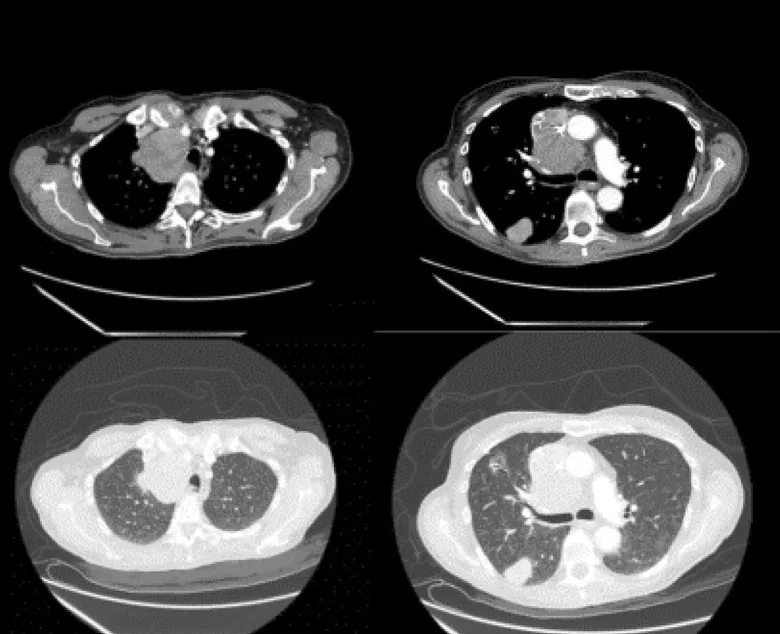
Chest enhanced computed tomography (CT) showed a solid lesion in the apical segment of right lower lobe with multiple confluent mediastinal adenopathies and right paratracheal lymphadenopathy.
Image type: radiology (ct)